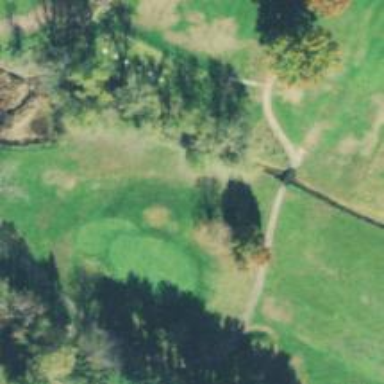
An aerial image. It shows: Golf hole.